Interaction volume radius: 10 \u00c5
Interaction volume height: 10 \u00c5
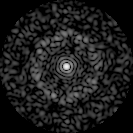
Disorder parameter: 0.8429